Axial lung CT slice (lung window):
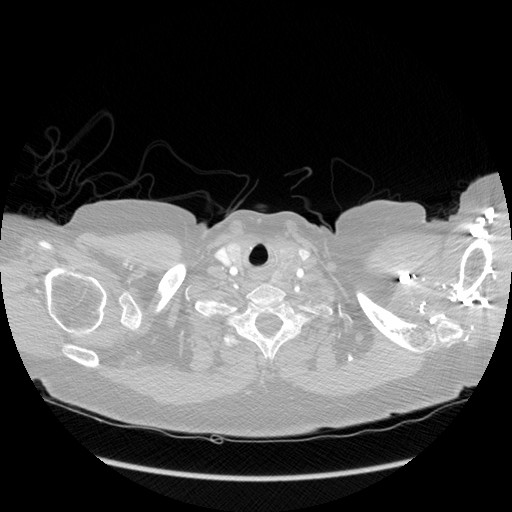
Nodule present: no